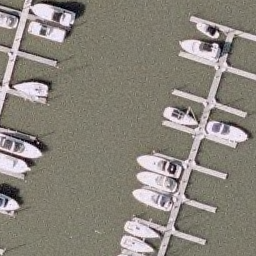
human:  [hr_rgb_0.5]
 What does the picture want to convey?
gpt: harbor